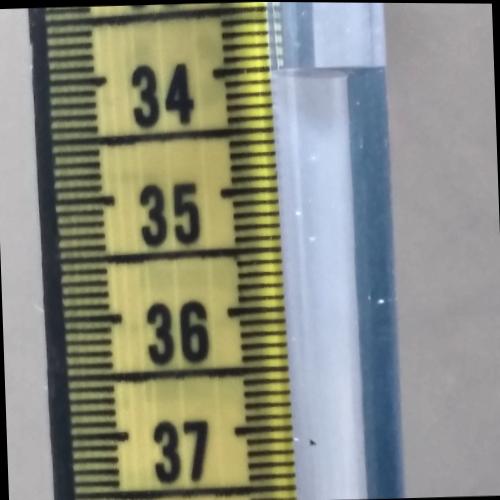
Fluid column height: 34.0 cm